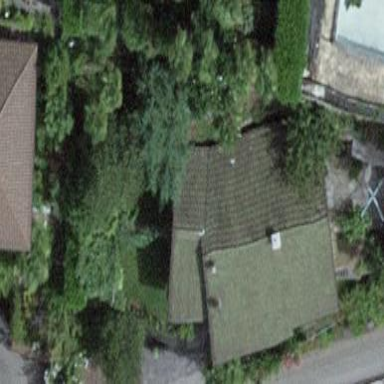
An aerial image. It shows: Green gabled roof building.